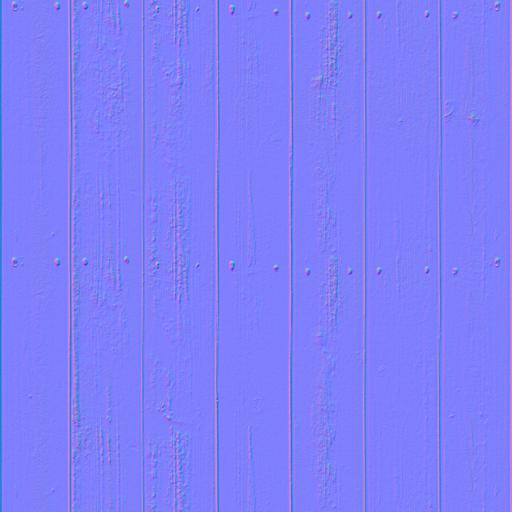
nails planks rough wood wooden